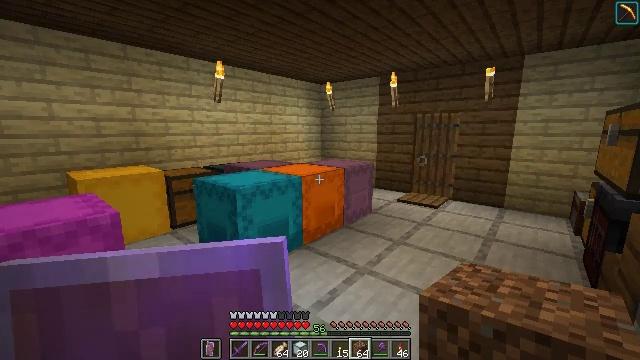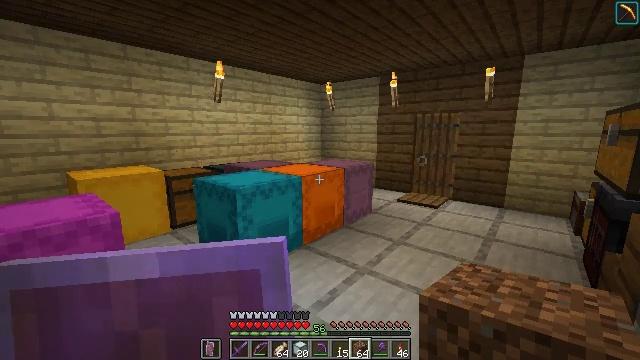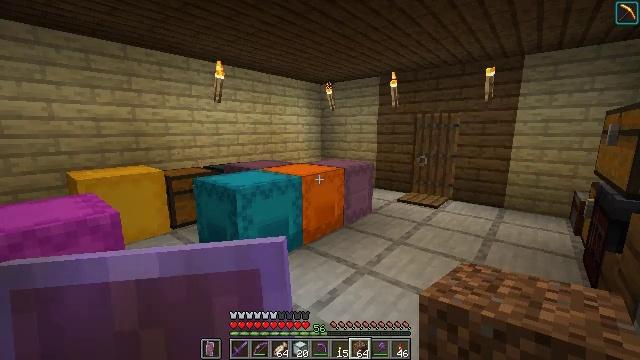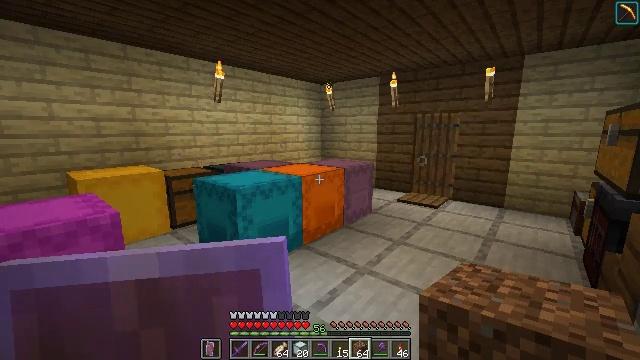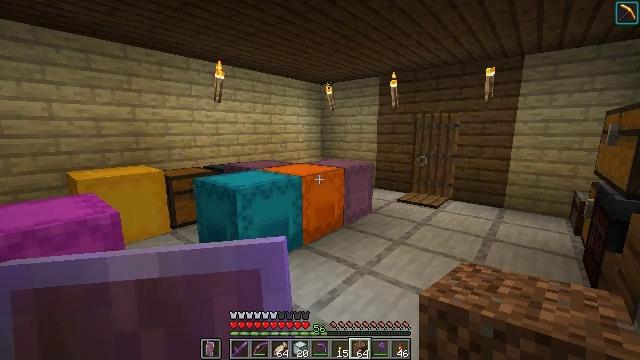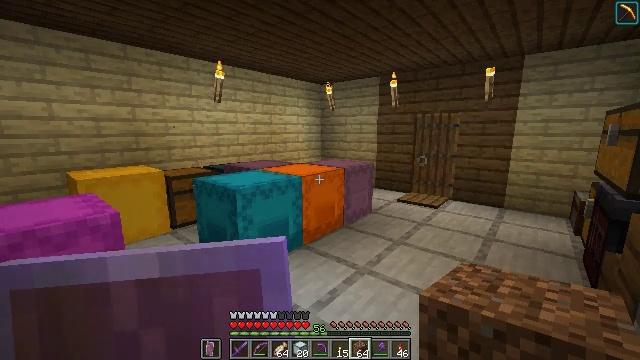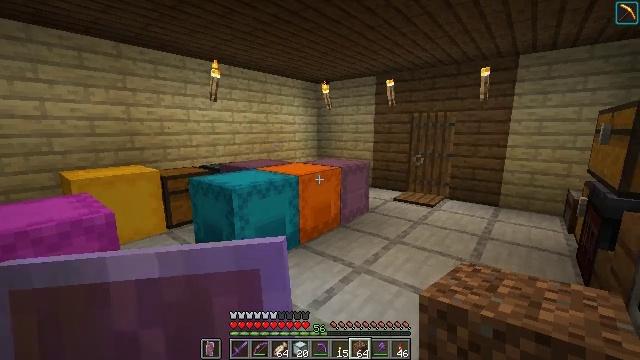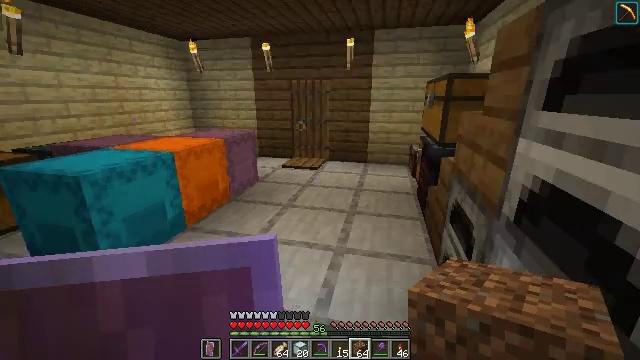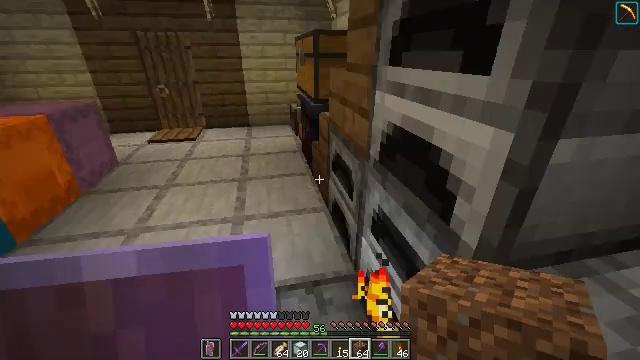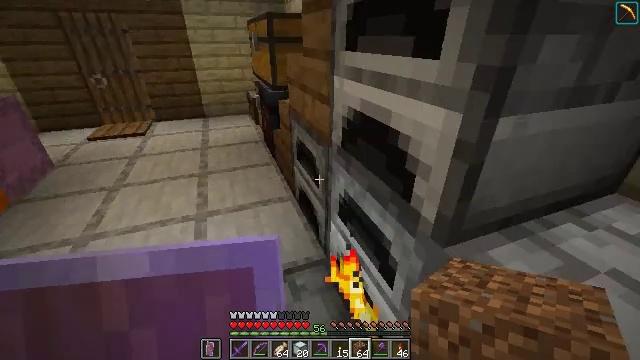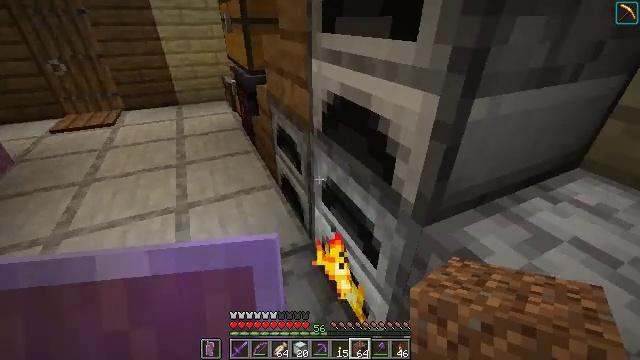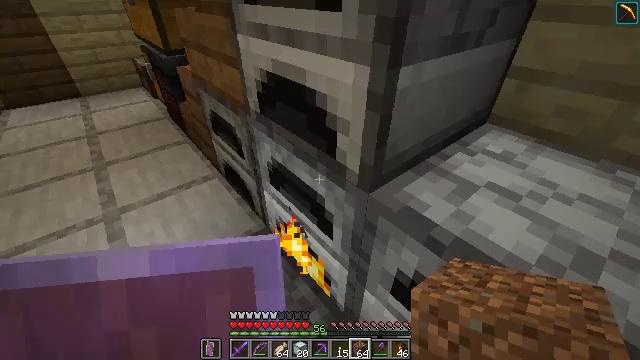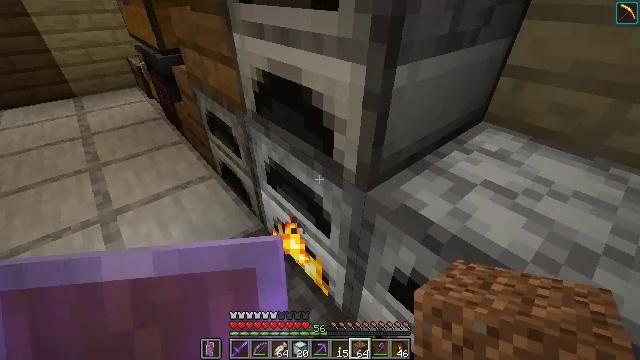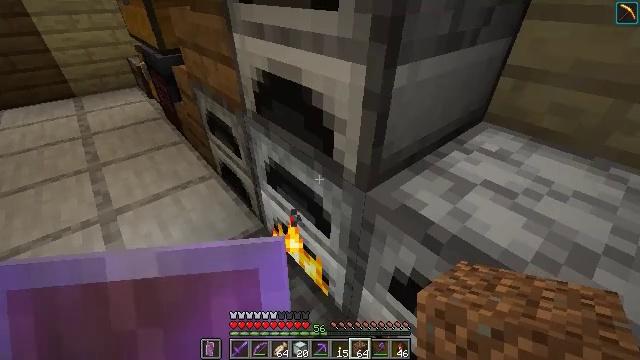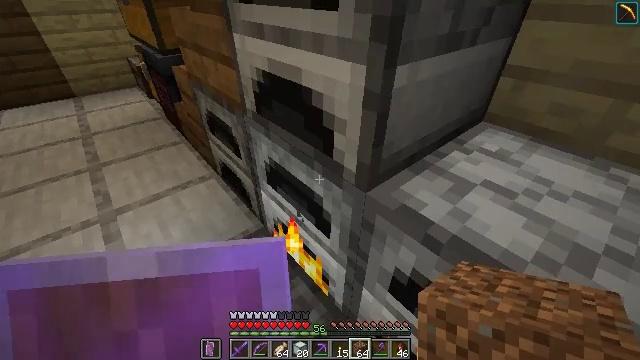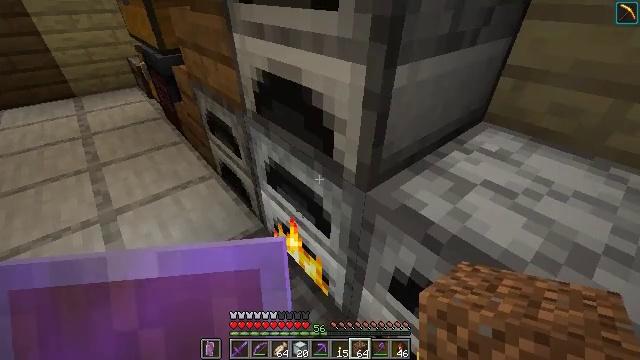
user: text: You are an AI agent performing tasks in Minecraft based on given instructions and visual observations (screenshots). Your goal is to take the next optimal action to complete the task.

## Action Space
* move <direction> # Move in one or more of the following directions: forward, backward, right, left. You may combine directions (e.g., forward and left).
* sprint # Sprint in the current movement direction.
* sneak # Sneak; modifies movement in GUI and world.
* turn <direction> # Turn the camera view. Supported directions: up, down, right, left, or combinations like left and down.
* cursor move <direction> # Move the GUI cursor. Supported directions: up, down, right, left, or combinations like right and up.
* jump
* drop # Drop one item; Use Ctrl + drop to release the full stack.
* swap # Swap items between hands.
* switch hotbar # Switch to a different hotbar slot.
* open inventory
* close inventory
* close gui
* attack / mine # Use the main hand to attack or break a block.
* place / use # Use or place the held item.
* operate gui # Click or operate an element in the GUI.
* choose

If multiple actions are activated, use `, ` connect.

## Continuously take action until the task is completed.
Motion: motion action
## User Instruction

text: Turn cactus into green dye using a furnace.
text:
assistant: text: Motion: no_op
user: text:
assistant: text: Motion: no_op
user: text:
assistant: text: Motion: no_op
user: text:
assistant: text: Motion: no_op
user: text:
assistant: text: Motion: no_op
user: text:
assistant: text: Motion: no_op
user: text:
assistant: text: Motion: turn right and down
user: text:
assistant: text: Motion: turn right and down
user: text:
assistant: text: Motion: turn right and down
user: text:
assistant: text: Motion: turn right and down
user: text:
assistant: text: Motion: turn right and down
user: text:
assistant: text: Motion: no_op
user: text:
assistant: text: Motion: no_op
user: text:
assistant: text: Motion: no_op
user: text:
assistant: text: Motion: no_op
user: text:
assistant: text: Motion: no_op
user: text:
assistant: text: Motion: no_op
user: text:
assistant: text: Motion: no_op
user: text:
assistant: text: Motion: no_op
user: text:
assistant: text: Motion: move left
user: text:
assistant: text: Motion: move left
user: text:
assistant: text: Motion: move left
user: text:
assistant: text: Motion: move left
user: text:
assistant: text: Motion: move left
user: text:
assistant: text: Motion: no_op
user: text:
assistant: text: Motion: no_op
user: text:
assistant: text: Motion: no_op
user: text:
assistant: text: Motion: no_op
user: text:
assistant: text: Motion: turn right and up
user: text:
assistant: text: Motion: turn right and up